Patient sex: M
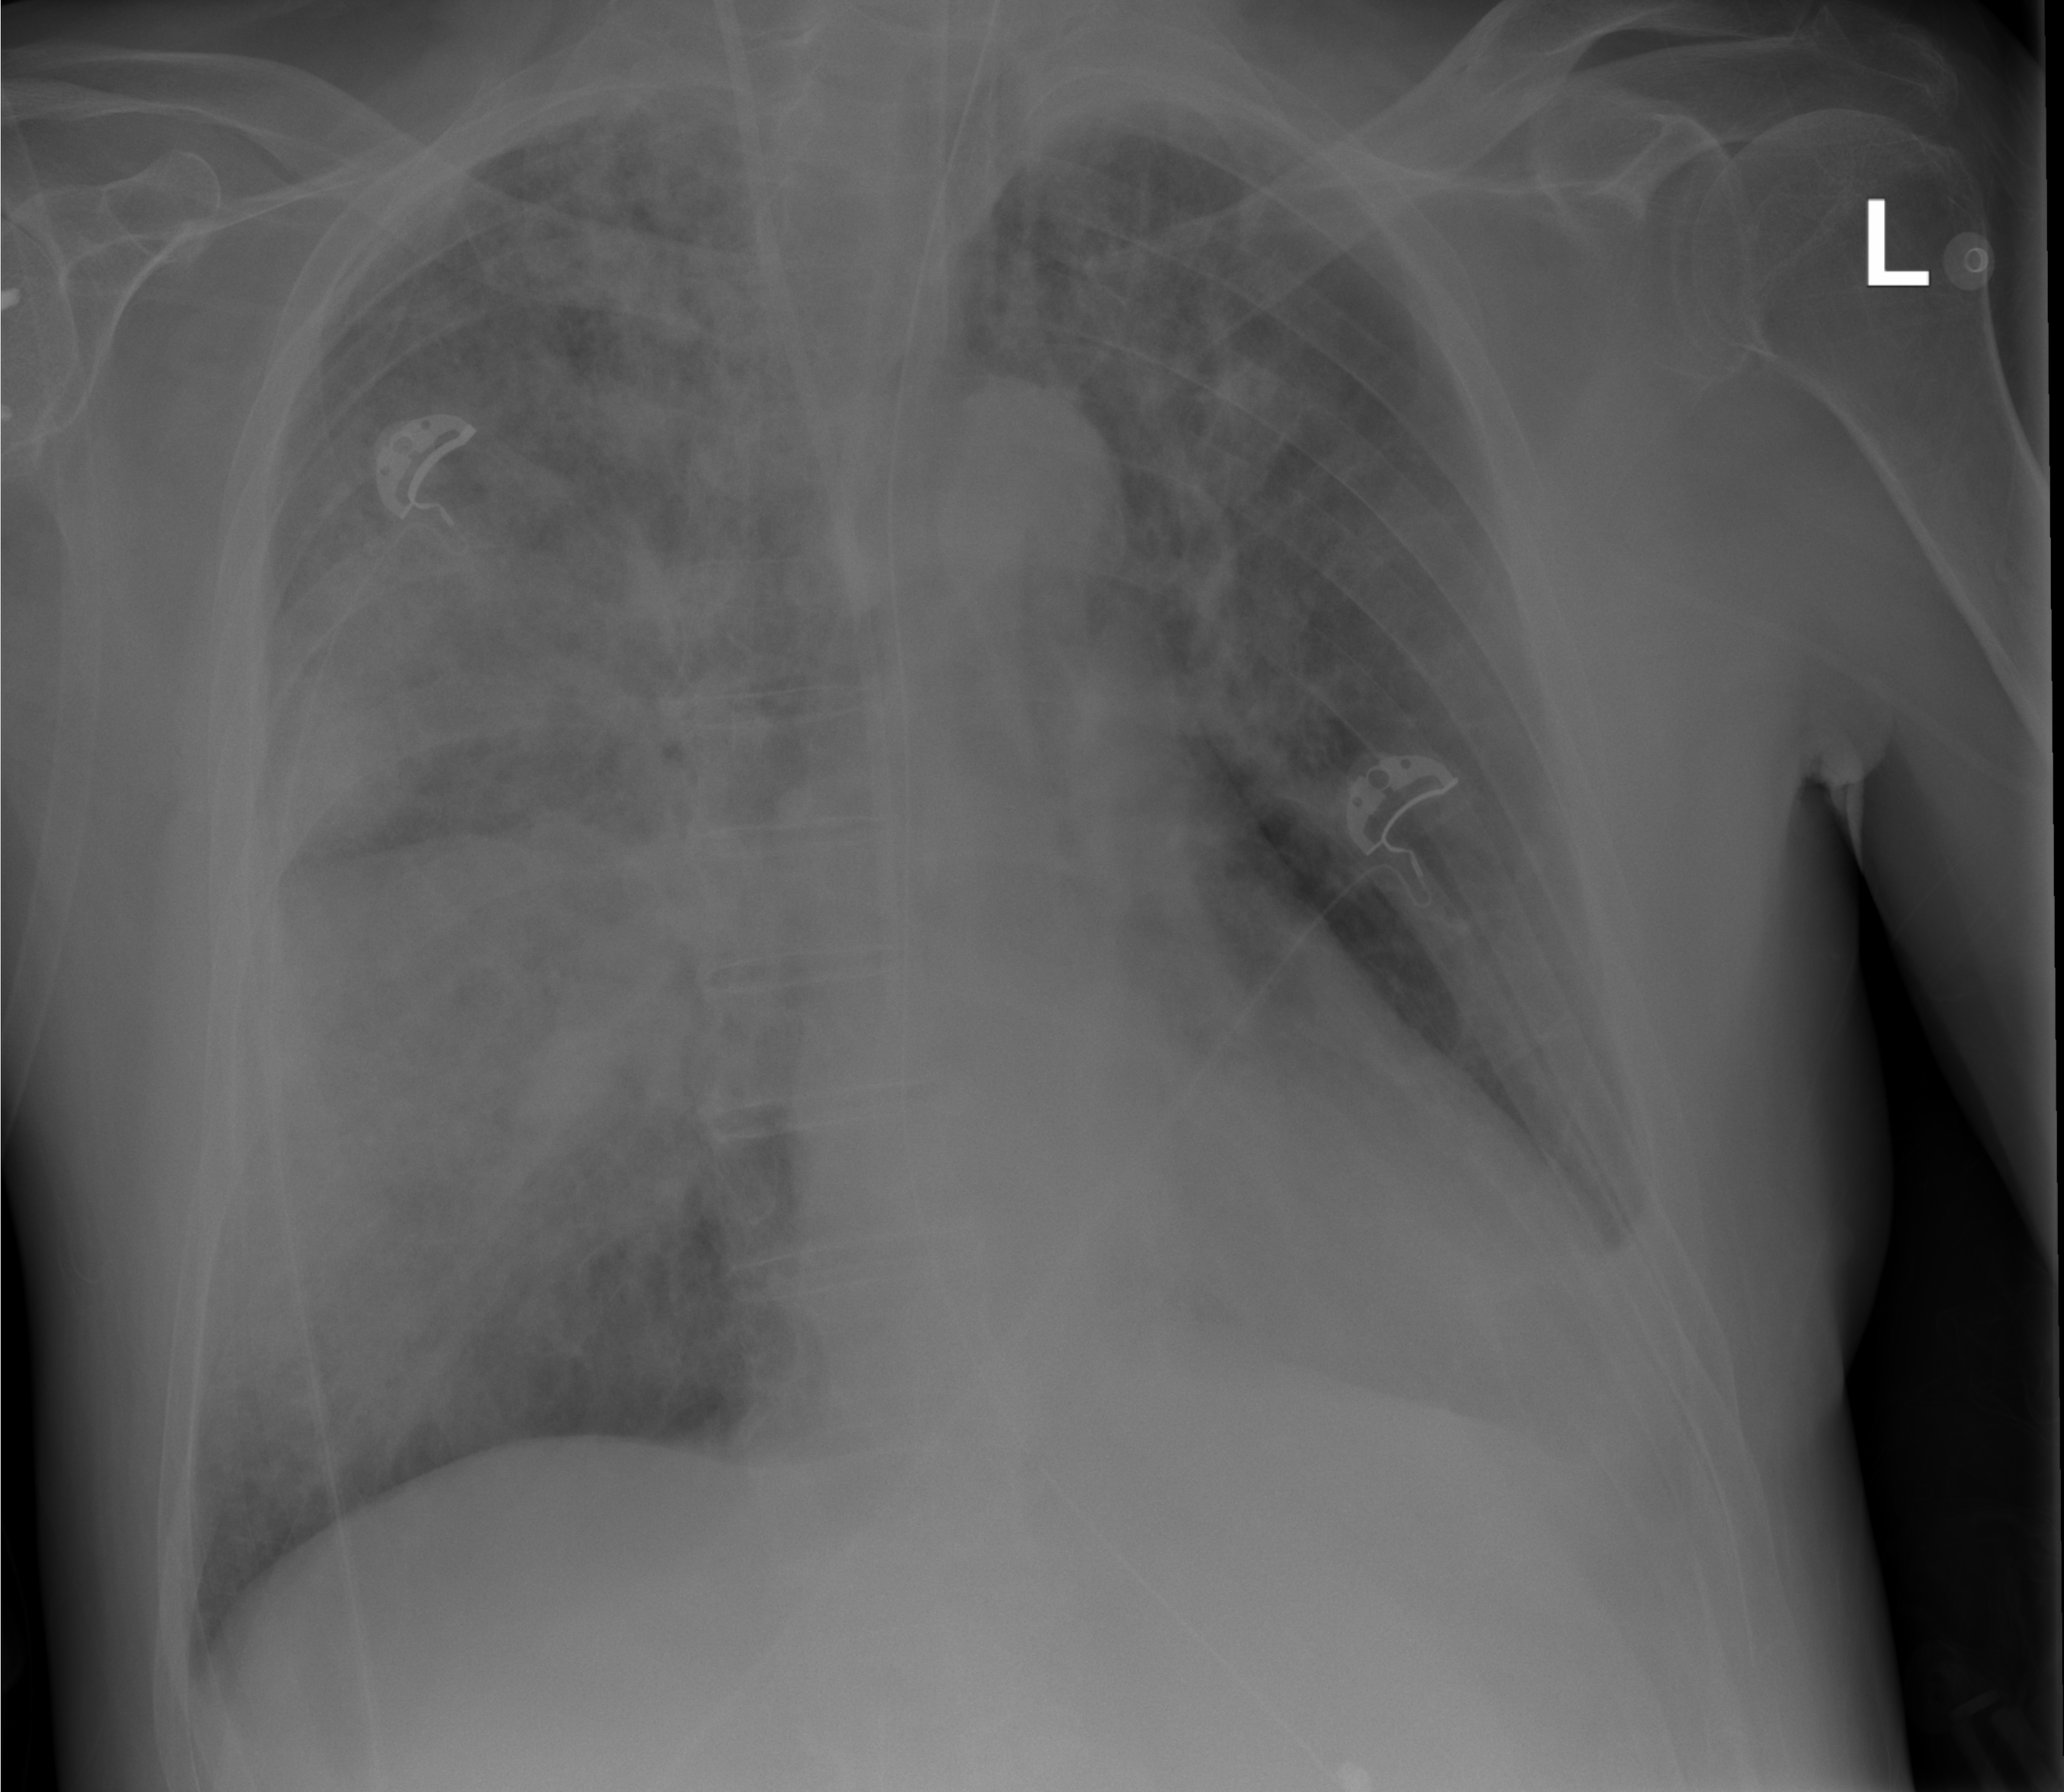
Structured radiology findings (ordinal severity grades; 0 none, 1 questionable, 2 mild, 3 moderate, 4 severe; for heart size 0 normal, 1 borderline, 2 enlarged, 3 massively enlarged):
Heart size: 0
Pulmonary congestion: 2
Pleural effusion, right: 2
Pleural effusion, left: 2
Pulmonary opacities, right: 4
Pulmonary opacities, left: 3
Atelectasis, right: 3
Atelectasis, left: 2